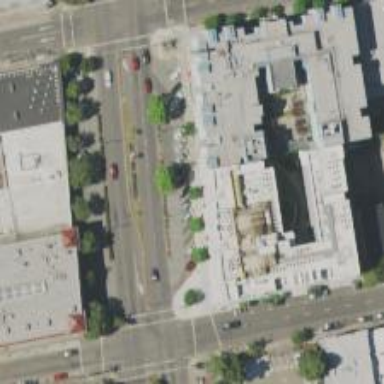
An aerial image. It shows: Mixed-use building.